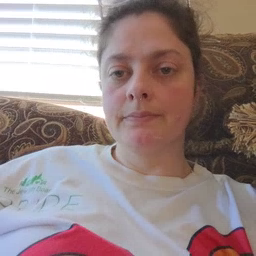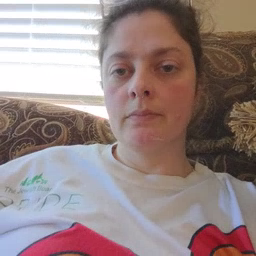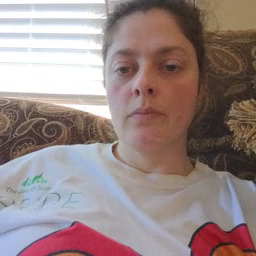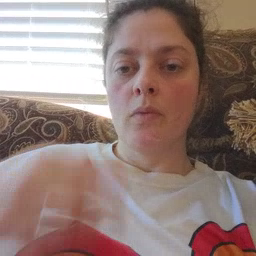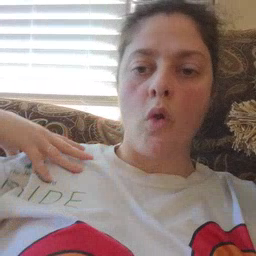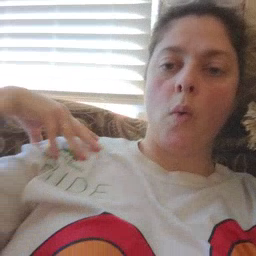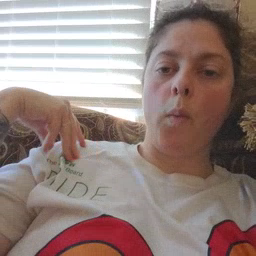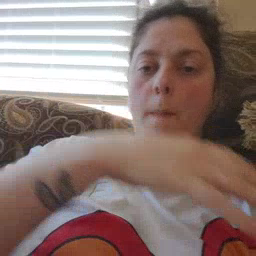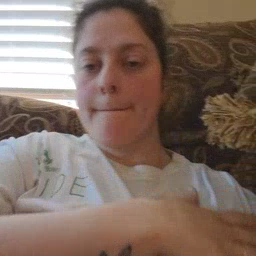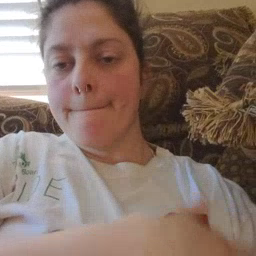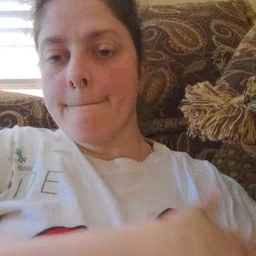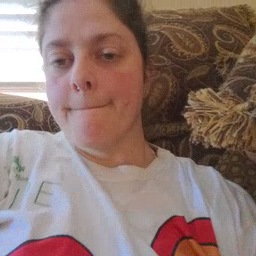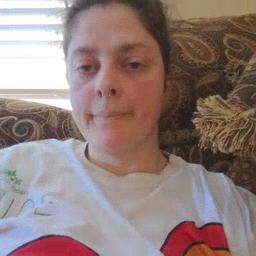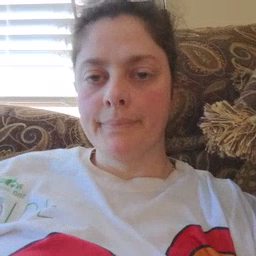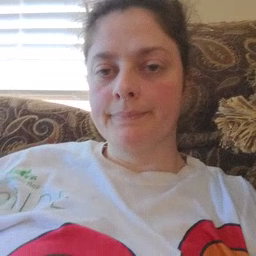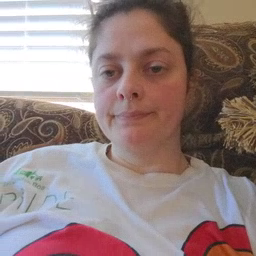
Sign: arm